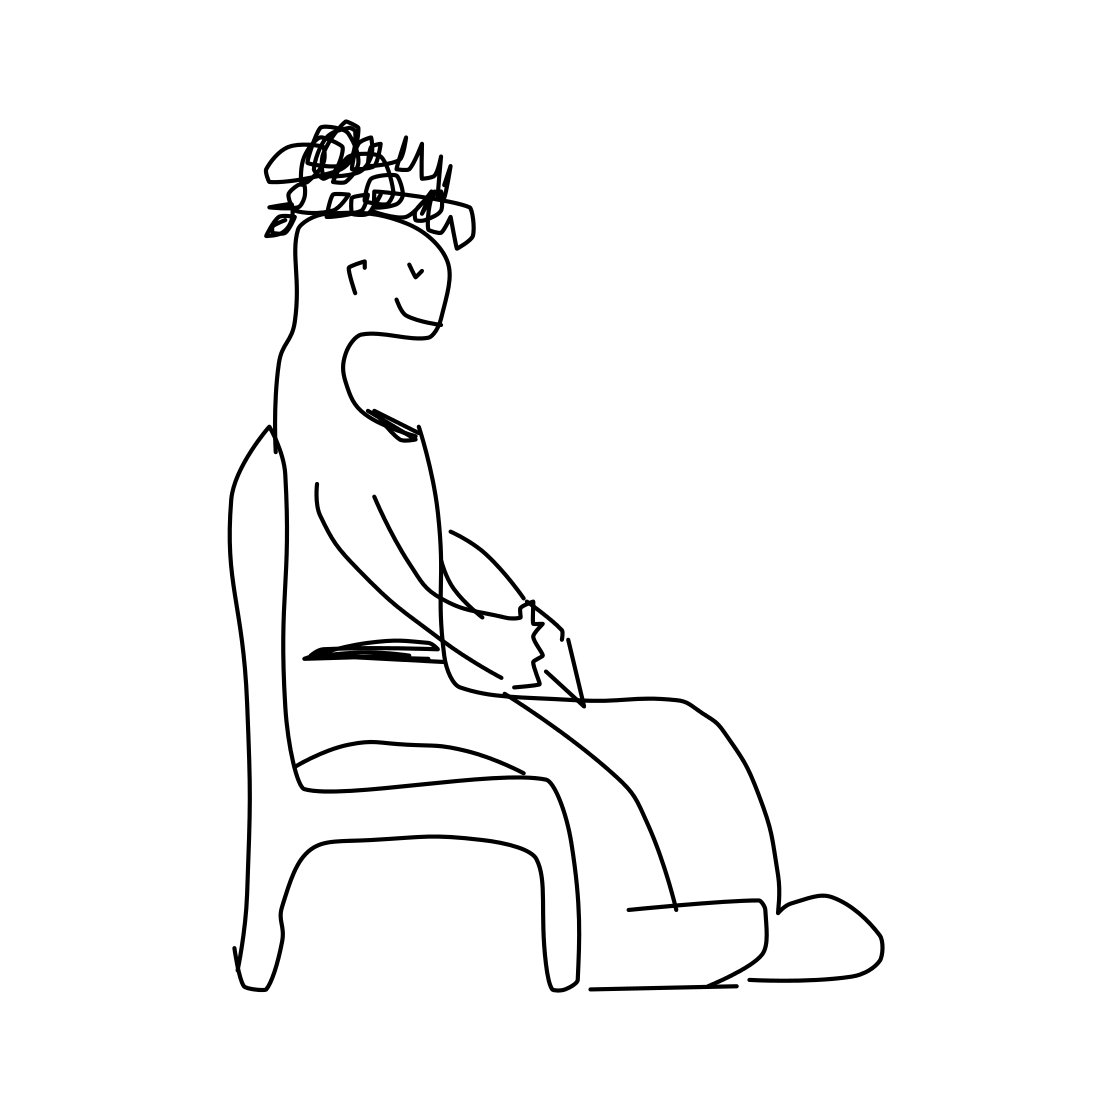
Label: person sitting